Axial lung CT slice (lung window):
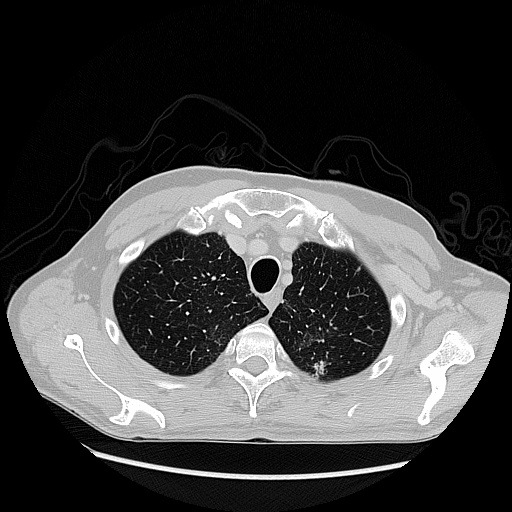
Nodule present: no